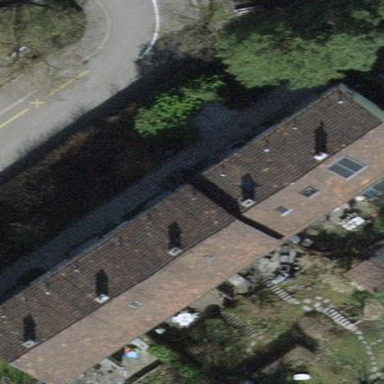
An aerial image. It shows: Building with tiled roof.